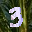
Label: 3